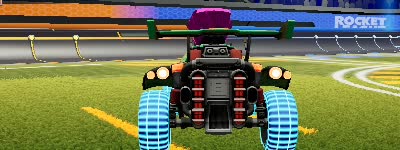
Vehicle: octane